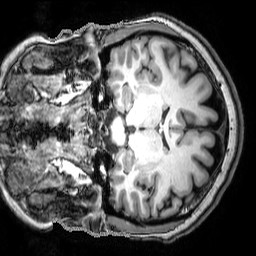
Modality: T1w
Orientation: sagittal
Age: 21
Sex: female
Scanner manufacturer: philips
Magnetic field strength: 3 T
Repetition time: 8.086 s
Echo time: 3.695 s